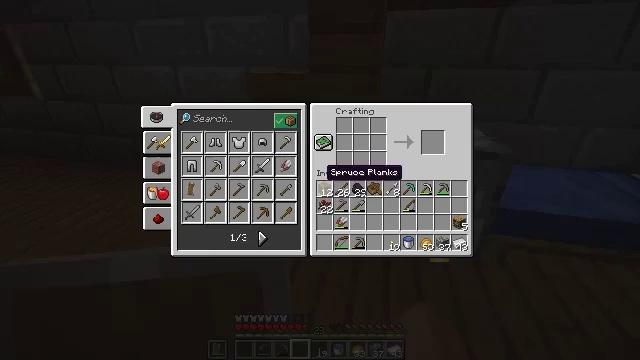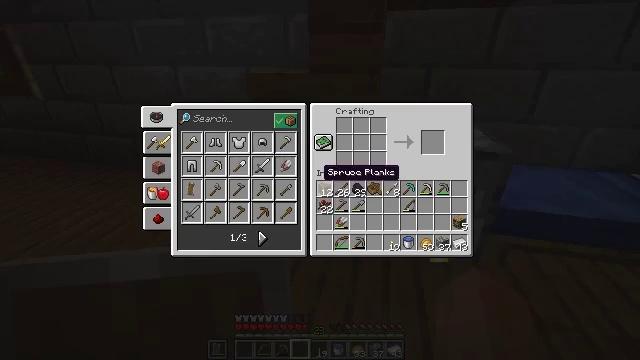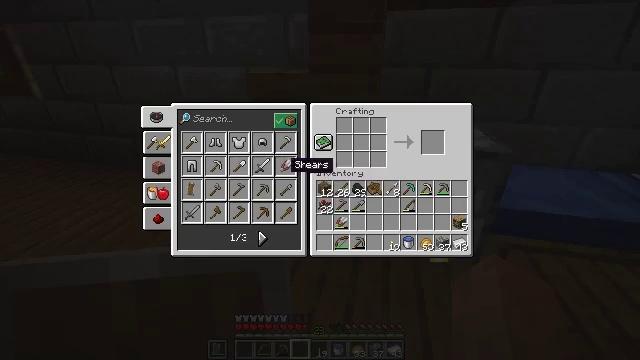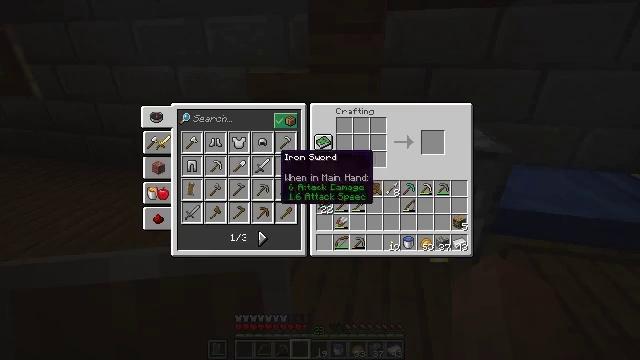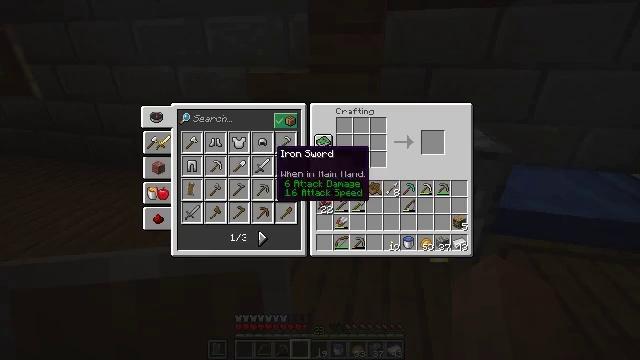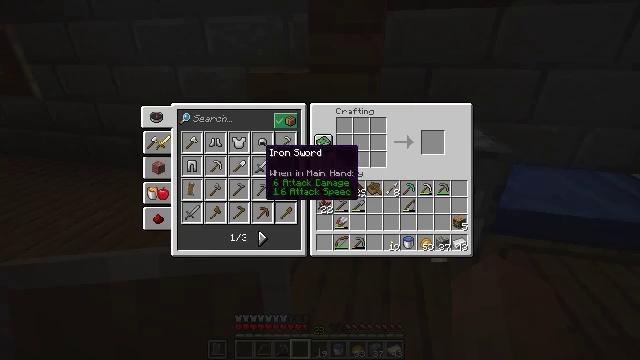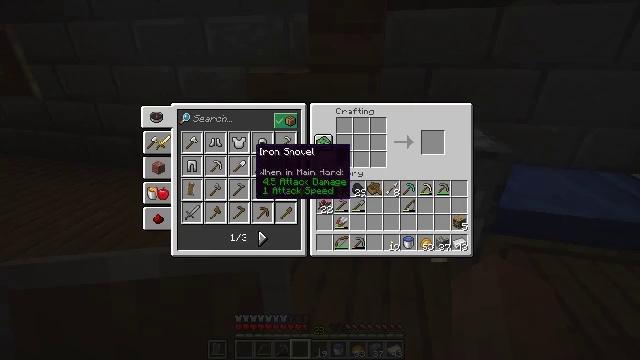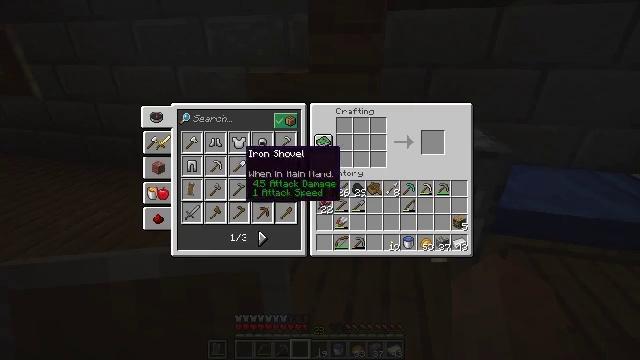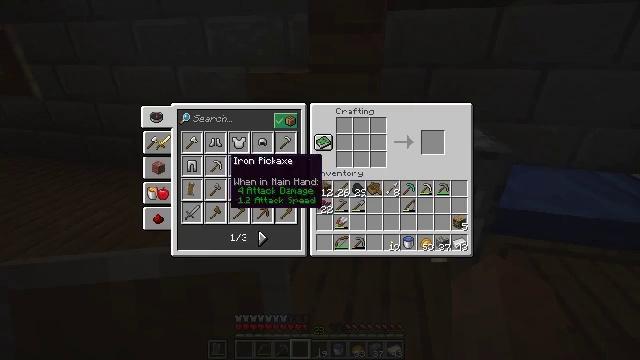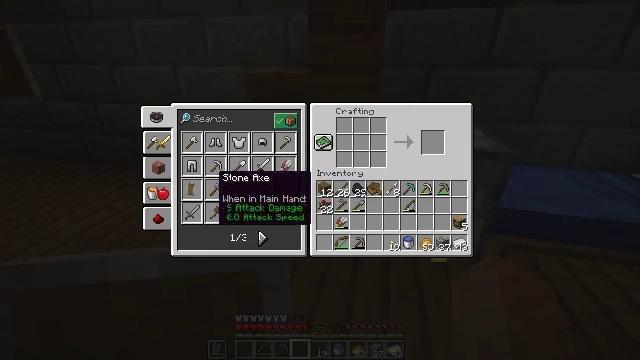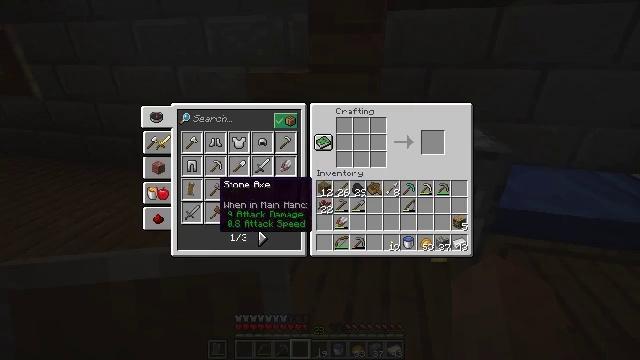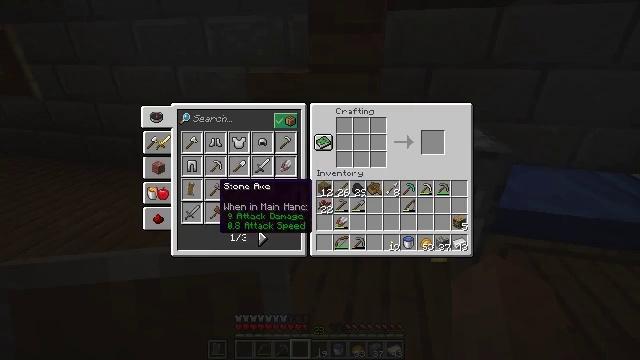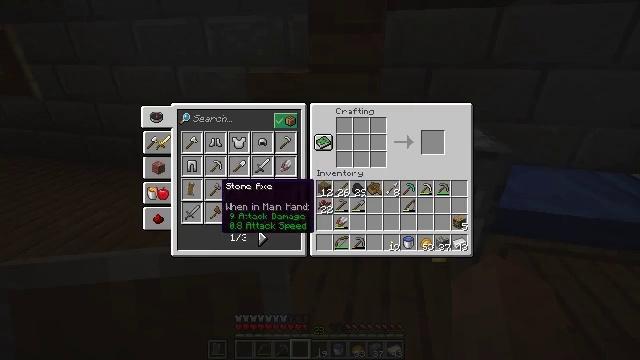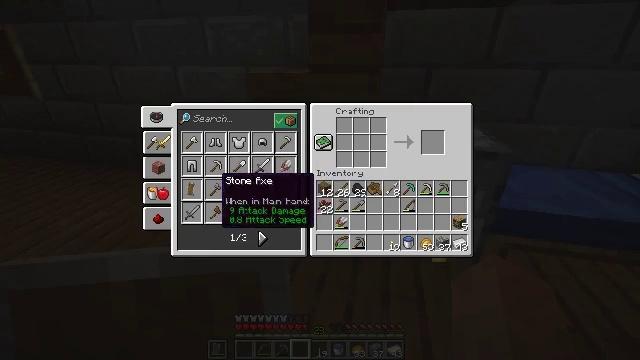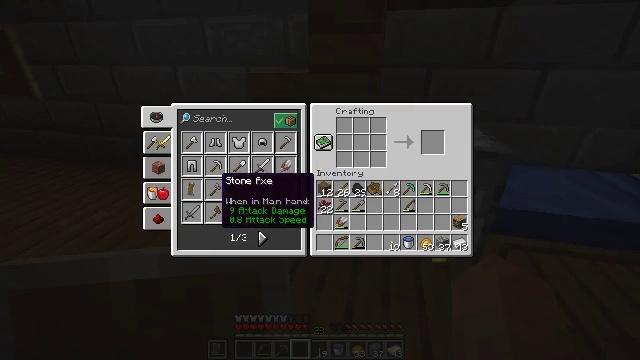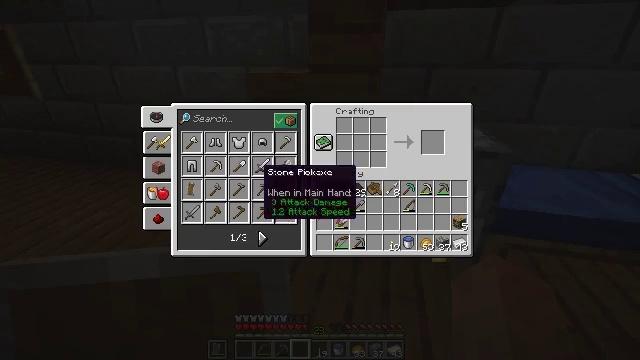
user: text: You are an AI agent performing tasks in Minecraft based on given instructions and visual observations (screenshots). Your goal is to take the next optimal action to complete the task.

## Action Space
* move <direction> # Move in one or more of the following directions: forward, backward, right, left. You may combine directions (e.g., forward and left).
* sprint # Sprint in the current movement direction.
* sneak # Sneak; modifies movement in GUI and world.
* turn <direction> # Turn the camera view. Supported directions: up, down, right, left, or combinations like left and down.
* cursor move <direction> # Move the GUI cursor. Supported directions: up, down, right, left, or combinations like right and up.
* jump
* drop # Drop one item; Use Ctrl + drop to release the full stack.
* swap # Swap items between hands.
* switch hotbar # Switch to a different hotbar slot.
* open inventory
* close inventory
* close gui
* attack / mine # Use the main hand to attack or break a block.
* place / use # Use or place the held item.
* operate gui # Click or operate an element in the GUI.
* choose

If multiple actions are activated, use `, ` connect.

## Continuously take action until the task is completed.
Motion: motion action
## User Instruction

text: Make a stone axe using a crafting table.
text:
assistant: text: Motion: no_op
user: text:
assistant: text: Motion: cursor move left and up
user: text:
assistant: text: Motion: cursor move left and up
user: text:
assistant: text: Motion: no_op
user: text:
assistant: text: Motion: cursor move left
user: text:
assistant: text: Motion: cursor move left
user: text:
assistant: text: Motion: cursor move left
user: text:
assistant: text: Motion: cursor move left and down
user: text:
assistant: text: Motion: cursor move left and down
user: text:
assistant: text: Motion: cursor move down
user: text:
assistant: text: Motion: no_op
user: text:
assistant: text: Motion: no_op
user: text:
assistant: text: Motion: no_op
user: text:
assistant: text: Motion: operate gui
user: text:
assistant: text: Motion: cursor move right and up, operate gui
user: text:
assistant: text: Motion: cursor move right and up
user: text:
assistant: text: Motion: cursor move right and up
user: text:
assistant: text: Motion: cursor move right and up
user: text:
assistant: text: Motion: cursor move right and up
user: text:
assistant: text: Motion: no_op
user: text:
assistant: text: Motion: no_op
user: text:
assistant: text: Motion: operate gui
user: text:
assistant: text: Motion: operate gui
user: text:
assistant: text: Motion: no_op
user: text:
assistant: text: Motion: cursor move left and down
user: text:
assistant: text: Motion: cursor move left and down
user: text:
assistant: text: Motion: no_op